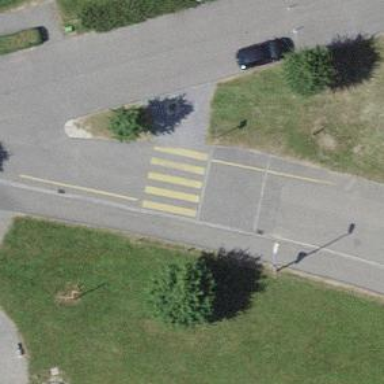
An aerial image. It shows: Sidewalk.